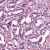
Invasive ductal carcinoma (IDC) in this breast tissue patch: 1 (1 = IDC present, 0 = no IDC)